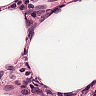
Metastatic tissue present: no